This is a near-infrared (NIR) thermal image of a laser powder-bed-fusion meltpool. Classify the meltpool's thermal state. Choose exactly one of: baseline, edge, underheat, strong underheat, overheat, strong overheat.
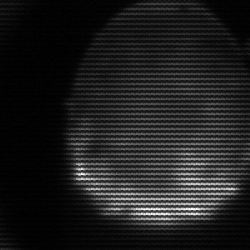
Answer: edge